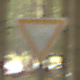
Verkehrszeichen: VorfahrtGewaehren
Umgebung: Outdoor, Nature
Tageszeit: MorningAfternoon
Wetter: Overcast
Licht: Natural
Jahreszeit: Winter
Kontrast: LowContrast